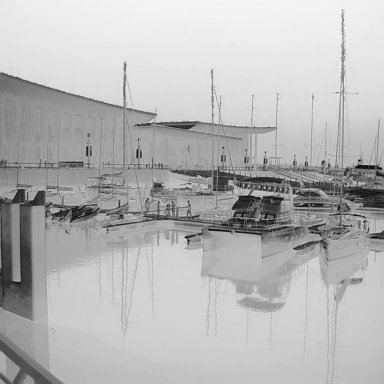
There are eight objects shown in the infrared image, including five canoes, and three sailboats.